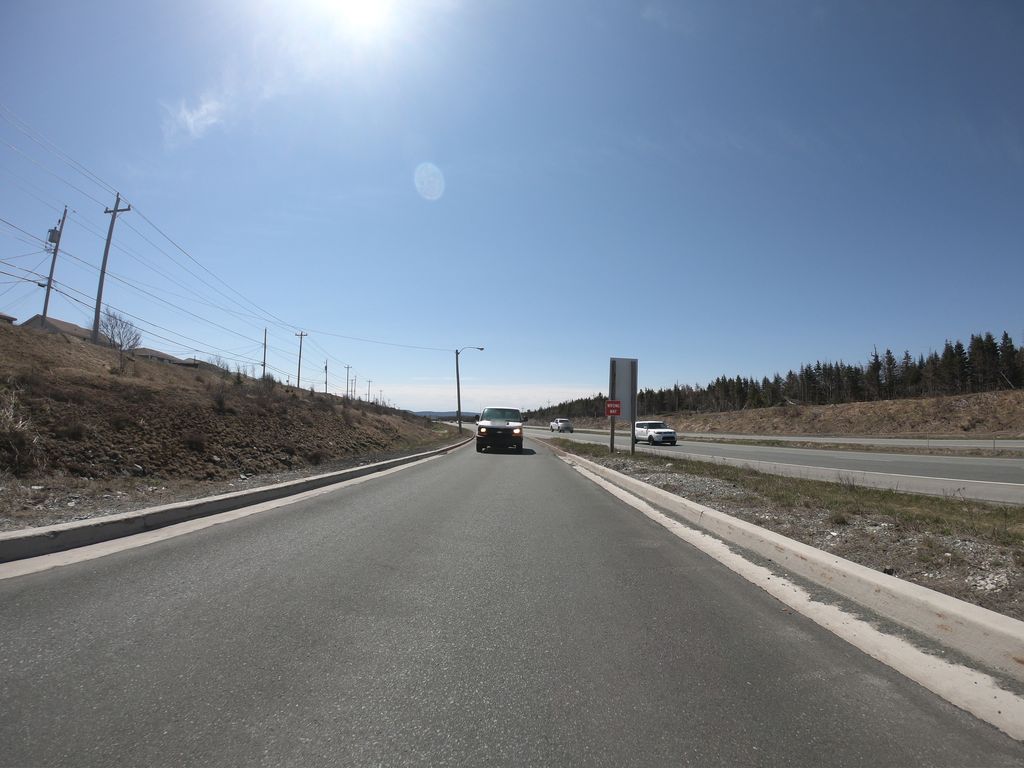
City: st_johns